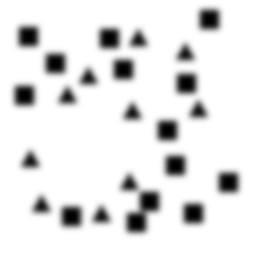
Squares: 14
Triangles: 10
Stars: 0
Total shapes: 24